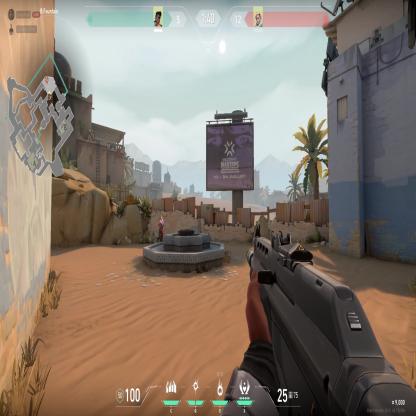
Label: enemy